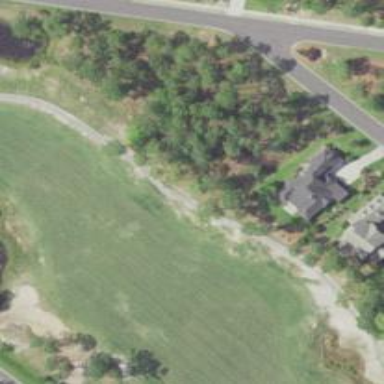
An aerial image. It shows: Footway that doubles as golf path.